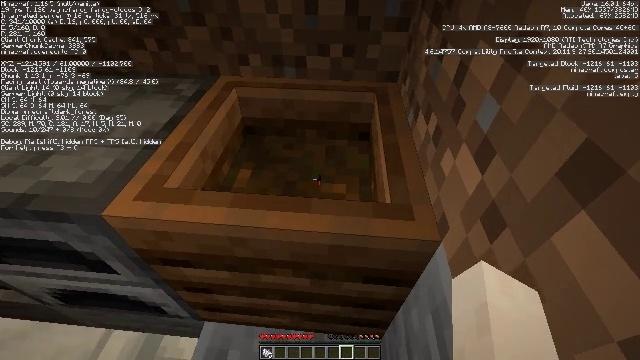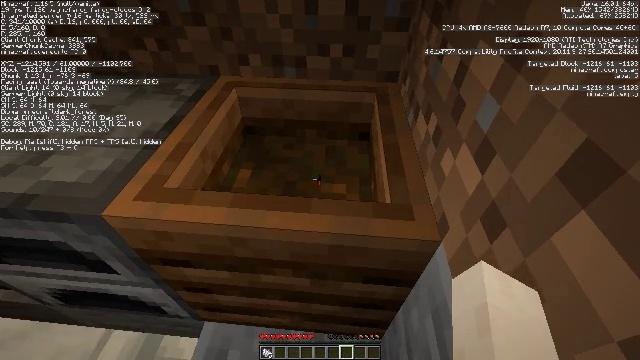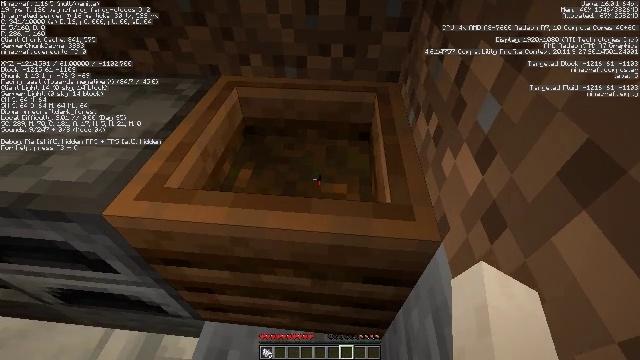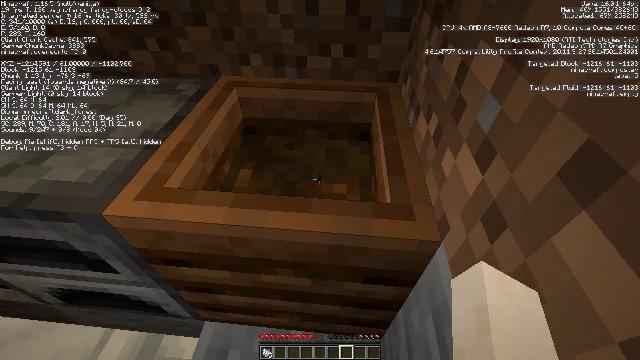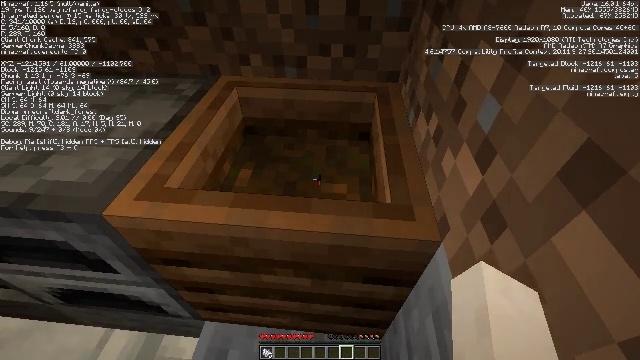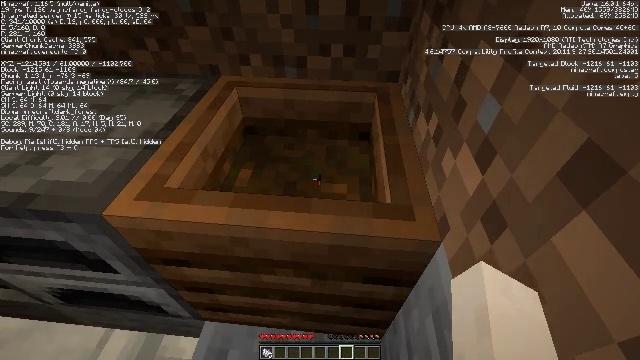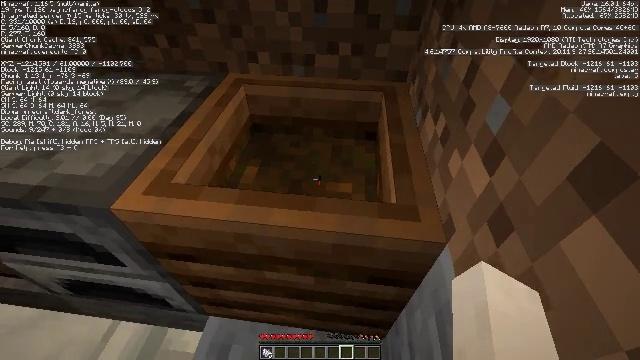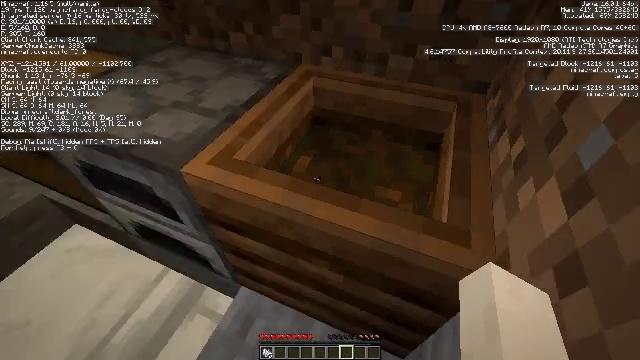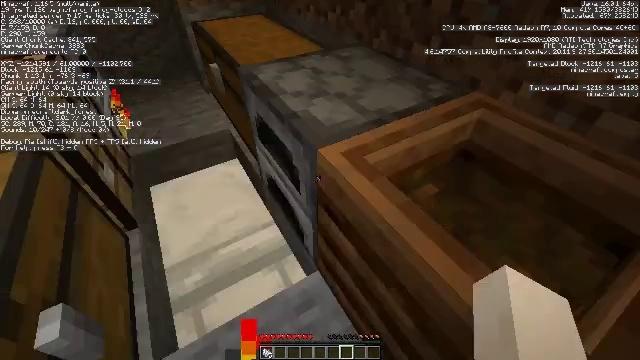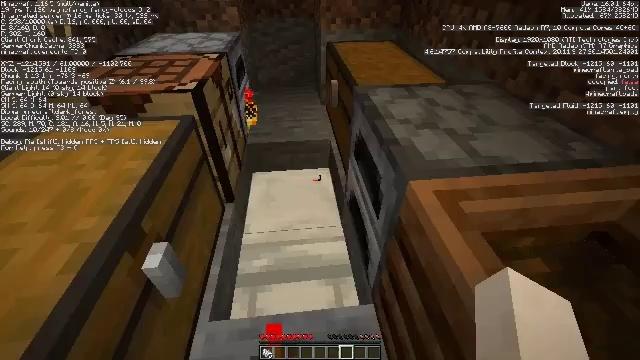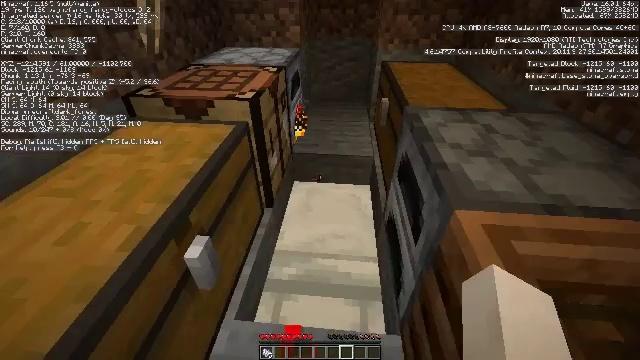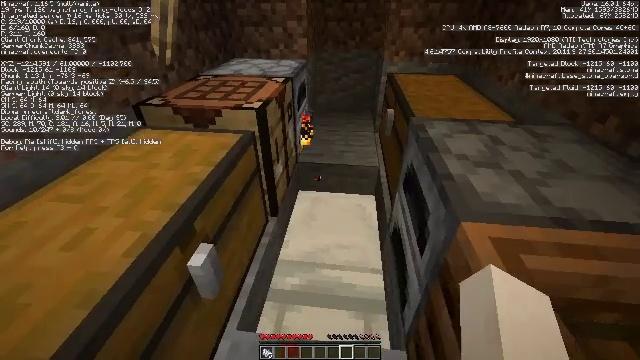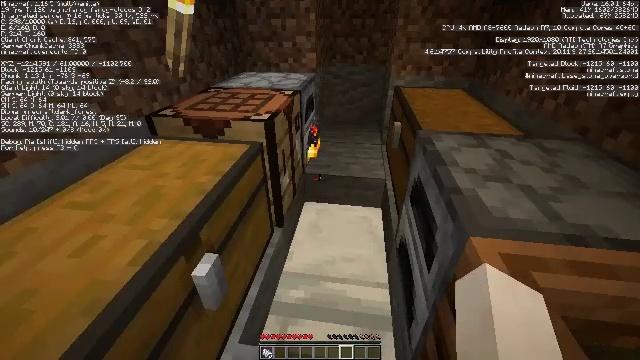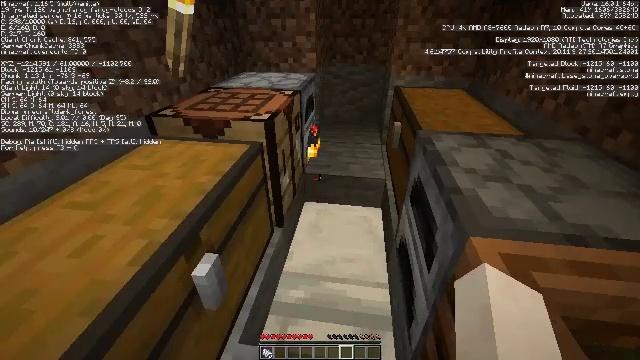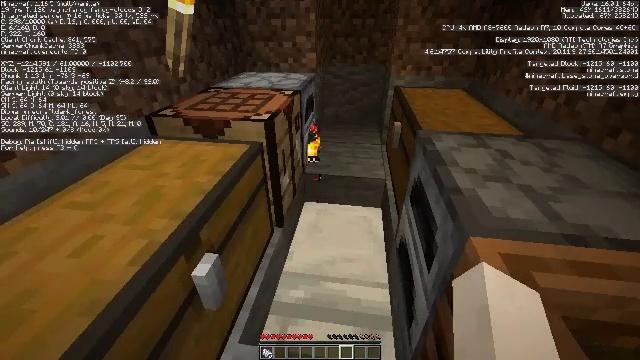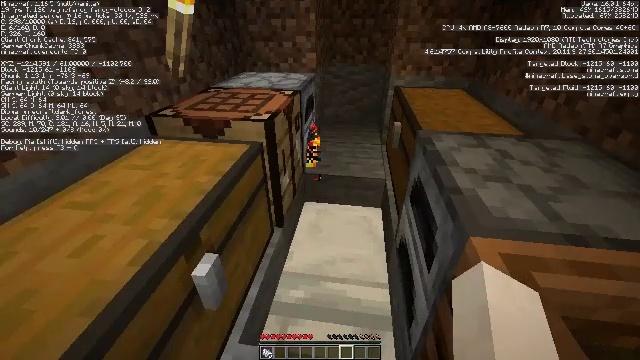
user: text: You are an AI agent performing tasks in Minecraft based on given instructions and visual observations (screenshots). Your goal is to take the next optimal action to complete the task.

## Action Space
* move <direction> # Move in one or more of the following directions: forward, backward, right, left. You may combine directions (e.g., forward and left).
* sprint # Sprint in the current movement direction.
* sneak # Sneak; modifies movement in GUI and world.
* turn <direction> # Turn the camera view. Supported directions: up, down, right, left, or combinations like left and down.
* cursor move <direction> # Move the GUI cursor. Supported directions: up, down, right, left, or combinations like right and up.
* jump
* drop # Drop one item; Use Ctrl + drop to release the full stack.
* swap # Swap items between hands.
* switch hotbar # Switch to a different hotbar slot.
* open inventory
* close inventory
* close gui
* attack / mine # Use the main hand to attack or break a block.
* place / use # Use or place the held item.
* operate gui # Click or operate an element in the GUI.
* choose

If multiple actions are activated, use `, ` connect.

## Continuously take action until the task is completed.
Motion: motion action
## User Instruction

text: Craft dried kelp.
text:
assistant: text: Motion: no_op
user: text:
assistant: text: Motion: no_op
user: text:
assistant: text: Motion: no_op
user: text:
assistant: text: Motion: no_op
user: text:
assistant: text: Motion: no_op
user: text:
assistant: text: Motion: turn left
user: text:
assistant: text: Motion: turn left
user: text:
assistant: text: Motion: turn left and up
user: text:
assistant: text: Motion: turn left and up
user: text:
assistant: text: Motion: turn left and up
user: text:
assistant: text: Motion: turn left and up
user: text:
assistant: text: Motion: turn left and up
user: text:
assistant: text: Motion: no_op
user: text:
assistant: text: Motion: no_op
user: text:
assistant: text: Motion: no_op
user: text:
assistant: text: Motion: move forward
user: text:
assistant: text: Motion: move forward, turn right and down
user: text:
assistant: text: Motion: move forward, turn left
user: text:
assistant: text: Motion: move forward and move right
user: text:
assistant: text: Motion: move forward and move right, turn left and up
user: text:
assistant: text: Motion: move forward and move right, turn left and up
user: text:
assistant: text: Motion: move forward and move right, turn left and up
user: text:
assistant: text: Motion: move forward and move right
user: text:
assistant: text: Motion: move forward and move right
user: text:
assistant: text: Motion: move forward and move right
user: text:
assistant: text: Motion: move forward and move right
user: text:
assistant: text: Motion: no_op
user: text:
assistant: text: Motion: turn left and up
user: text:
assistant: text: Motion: no_op
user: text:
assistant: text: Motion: turn left